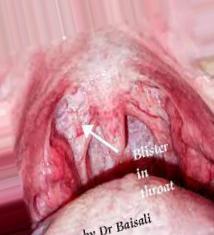
Condition: Mouth Ulcer